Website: apple
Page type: payment
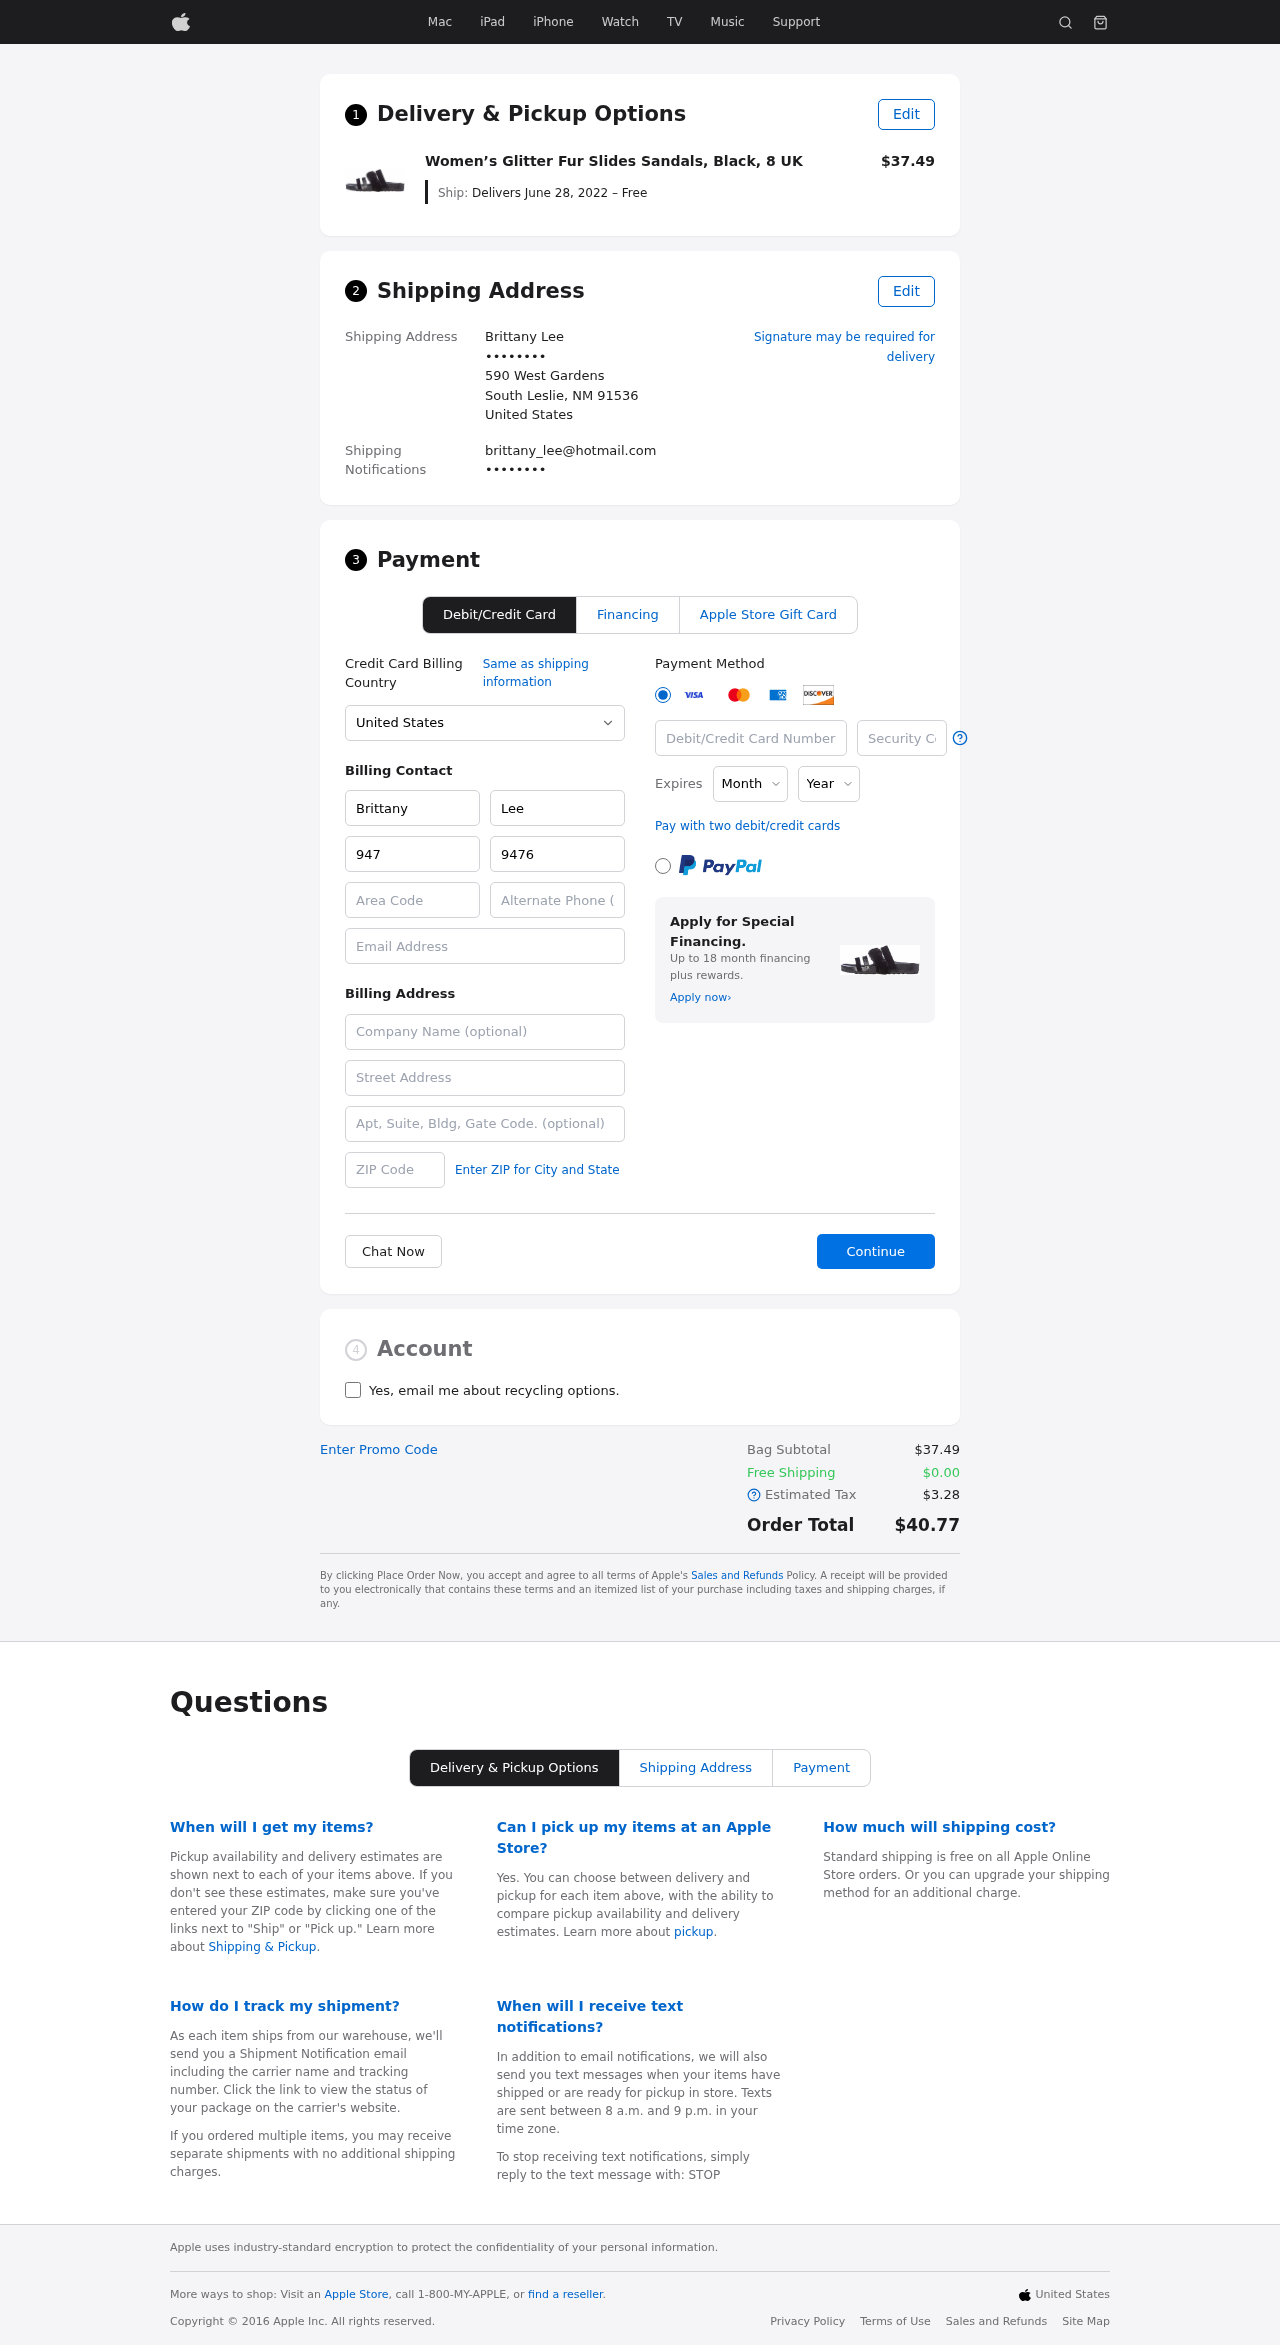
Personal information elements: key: PII_CARD_CVV
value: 760
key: PII_CARD_EXPIRY_MONTH
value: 02
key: PII_CARD_EXPIRY_YEAR
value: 26
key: PII_CARD_NUMBER
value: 2720 2075 2362 3680
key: PII_CITY_STATE_ZIP
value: South Leslie, NM 91536
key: PII_COMPANY
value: Wilson Group
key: PII_COUNTRY
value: United States
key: PII_EMAIL
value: brittany_lee@hotmail.com
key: PII_EMAIL2
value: brittany_lee@hotmail.com
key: PII_FIRSTNAME
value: Brittany
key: PII_FULLNAME
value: Brittany Lee
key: PII_LASTNAME
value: Lee
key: PII_PHONE3
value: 9476869862
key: PII_PHONE_ALT
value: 4666194115
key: PII_PHONE_ALT_AREA
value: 466
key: PII_PHONE_AREA
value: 947
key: PII_POSTCODE2
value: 14390
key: PII_SECURITY_CODE
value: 66238
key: PII_STREET
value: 590 West Gardens
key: PII_STREET2
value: Apt. 410
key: PII_PHONE
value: ••••••••
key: PII_PHONE2
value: ••••••••
Product elements: key: PRODUCT1_NAME
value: Women’s Glitter Fur Slides Sandals, Black, 8 UK
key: PRODUCT1_PRICE
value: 37.49
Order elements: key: ORDER_DELIVERY_DATE
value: Delivers June 28, 2022 – Free
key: ORDER_SUBTOTAL
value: $37.49
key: ORDER_SHIPPING_COST
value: $0.00
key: ORDER_TAX
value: $3.28
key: ORDER_TOTAL
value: $40.77